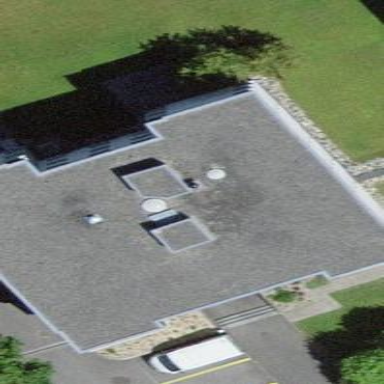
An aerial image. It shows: Flat-roofed apartment building.